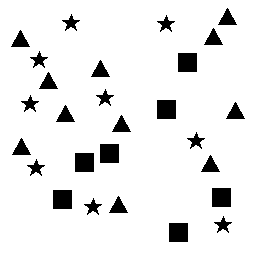
Squares: 7
Triangles: 11
Stars: 9
Total shapes: 27